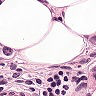
Metastatic tissue present: yes